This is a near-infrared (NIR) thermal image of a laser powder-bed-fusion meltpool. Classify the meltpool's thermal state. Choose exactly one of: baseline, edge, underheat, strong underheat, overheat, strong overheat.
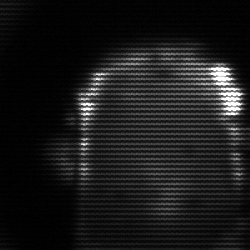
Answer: baseline